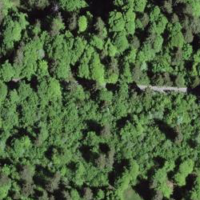
EUNIS habitat code: 41
Species observed at this site:
Aruncus dioicus